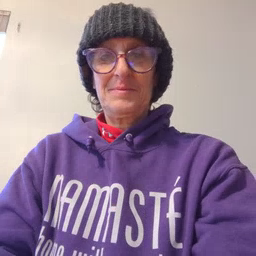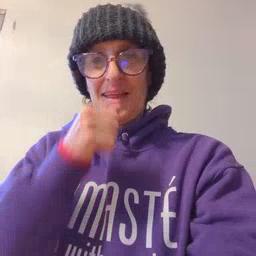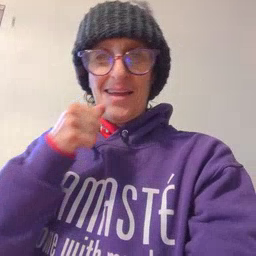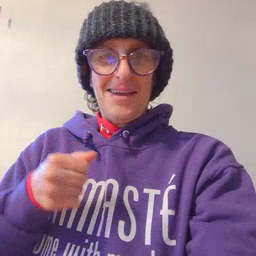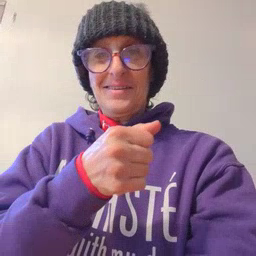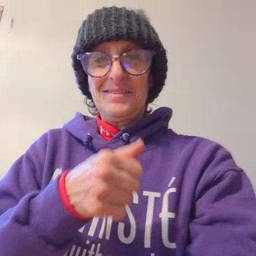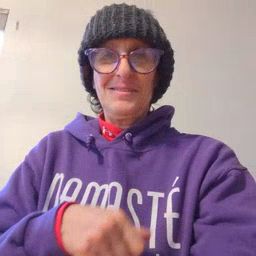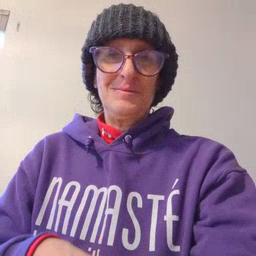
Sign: hide